Question: I am using EISK (Employee Info Starter Kit) to develop an application. My entity diagram looks like this  I try to update the application table via this code.
'''
int apId = Convert.ToInt32(Request.QueryString["ApplicationID"]);
ApplicationBLL objGetApplication = new ApplicationBLL();
Appdec.YEP.BusinessEntities.Application objApplication =
objGetApplication.GetApplicationByApplicationID(apId);
objApplication.Status = (ddlStatus.SelectedValue == "0" ? false : true);
new ApplicationBLL(new Appdec.YEP.DataAccessLayer.DatabaseContext()).UpdateApplication(objApplication);
'''
now the update method at bussiness logic is
'''
[System.ComponentModel.DataObjectMethodAttribute(System.ComponentModel.DataObjectMethodType.Update, true)]
public void UpdateApplication(Application updatedApplication)
{
// Validate Parameters
if (updatedApplication == null)
throw (new ArgumentNullException("updatedApplication"));
// Validate Primary key value
if (updatedApplication.ApplicationID.IsInvalidKey())
BusinessLayerHelper.ThrowErrorForInvalidDataKey("ApplicationID");
// Apply business rules
OnApplicationSaving(updatedApplication);
OnApplicationUpdating(updatedApplication);
//attaching and making ready for parsistance
if (updatedApplication.EntityState == EntityState.Detached)
_DatabaseContext.Applications.Attach(updatedApplication);
_DatabaseContext.ObjectStateManager.ChangeObjectState(updatedApplication, System.Data.EntityState.Modified);//this line throws the error
//ObjectStateManager does not contain an ObjectStateEntry with a reference to an object of type
int numberOfAffectedRows = _DatabaseContext.SaveChanges();
if (numberOfAffectedRows == 0)
throw new DataNotUpdatedException("No application updated!");
//Apply business workflow
OnApplicationUpdated(updatedApplication);
OnApplicationSaved(updatedApplication);
}
'''
Can somebody tell me how to fix this error and update the tables.
the same error ocurres when i try to update other tables also. The insert works fine.
Hoping not to bother you. Best Regards.
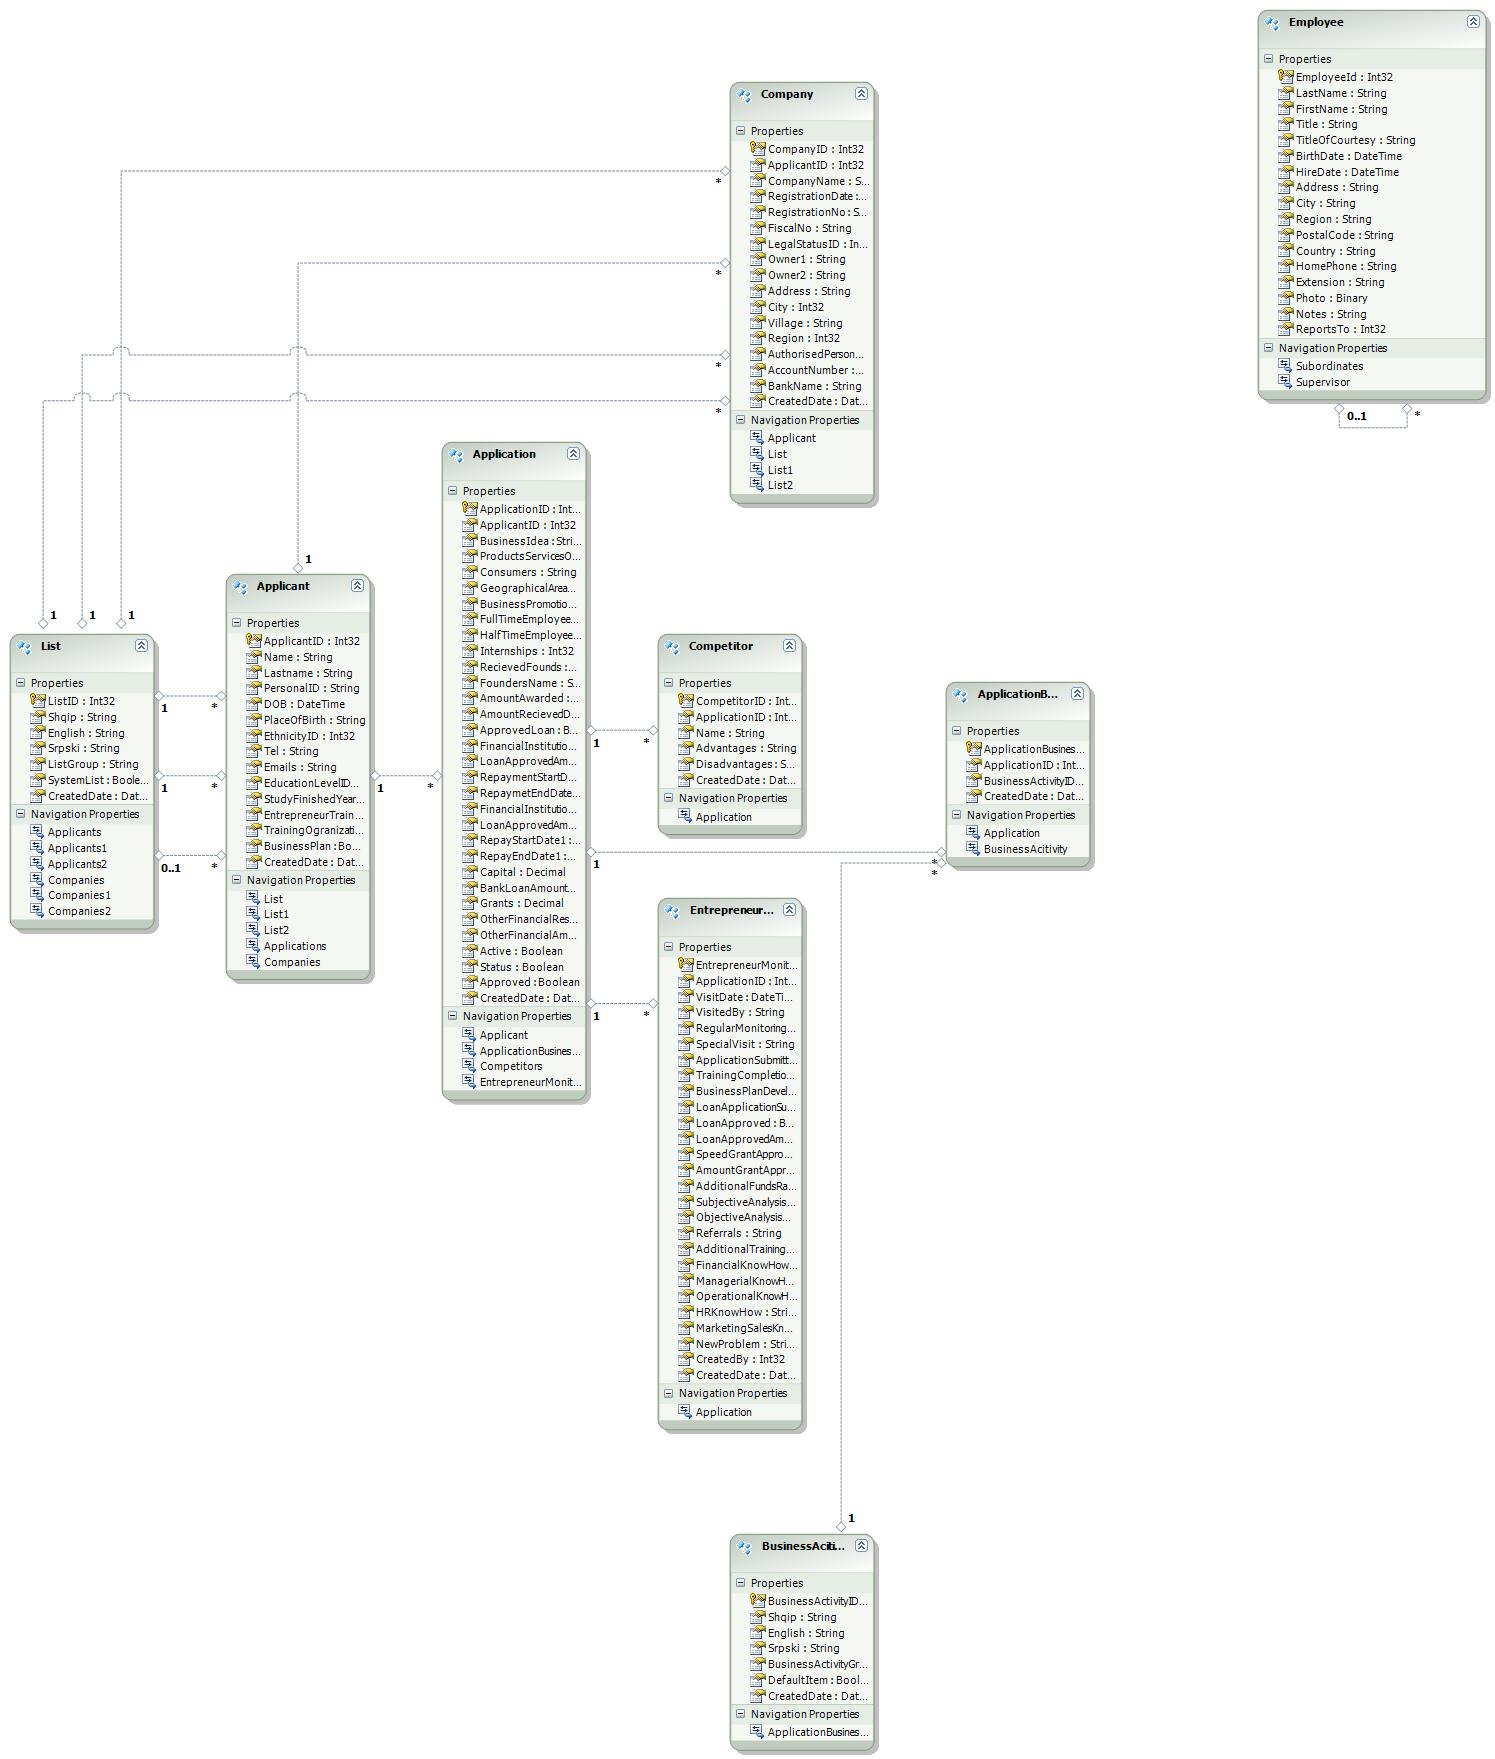
Answer: So it already belongs to a context,and you should update that context.
It can't be attached to new context,
You can create a new instance of updatedApplication and copy all properties of updatedApplication to this new one and attach new entity to application.
Also change
'''
if (newApp .EntityState == EntityState.Detached)
_DatabaseContext.Applications.Attach(newApp );
'''
to
'''
var newApp = Application ();
//Copy all propery of updatedApplication to newApp here
if (newApp .EntityKey == null || newApp .EntityKey.IsTemporary)
{
_DatabaseContext.Applications.AddObject(newApp );
}
else
{
_DatabaseContext.Applications.Attach(newApp );
}
_DatabaseContext.ObjectStateManager.ChangeObjectState(newApp , System.Data.EntityState.Modified);
'''